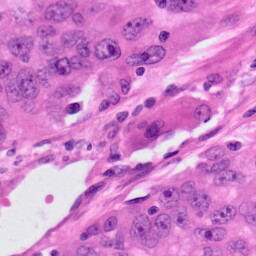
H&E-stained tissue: Lung